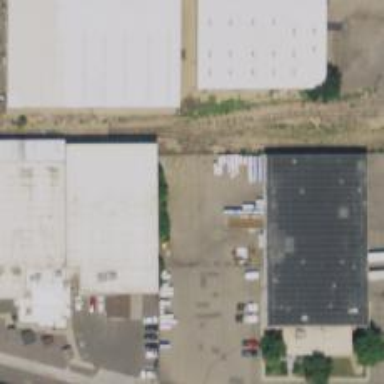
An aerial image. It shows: Abandoned railway.